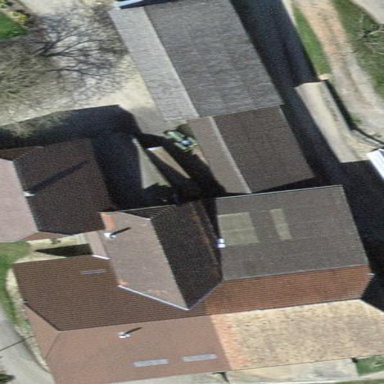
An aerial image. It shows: Farm building.